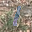
Label: 1